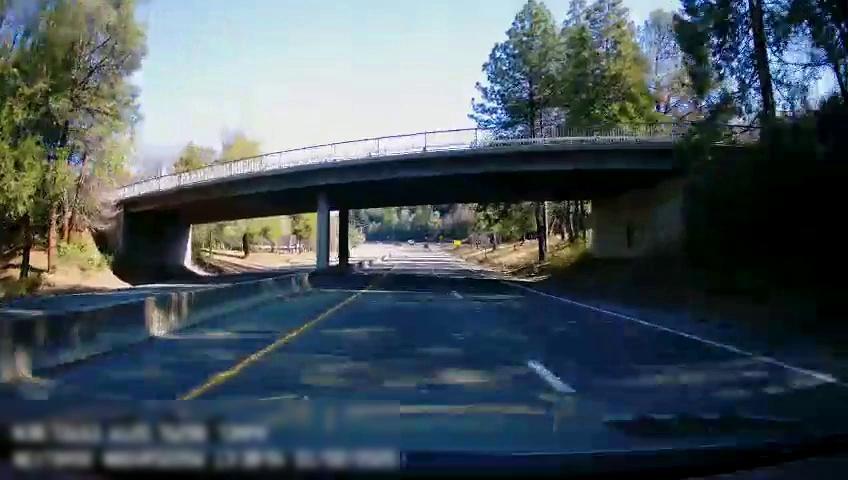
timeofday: Day
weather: Sunny
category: Drivable Space
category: Drivable Space
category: Lanes | Current Lane
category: Lanes | Current Lane
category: Lanes | Alternate Lane